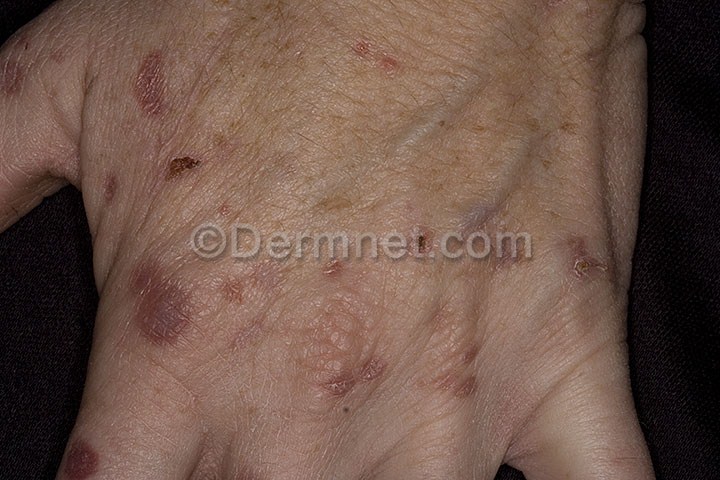
Disease: Light Diseases and Disorders of Pigmentation